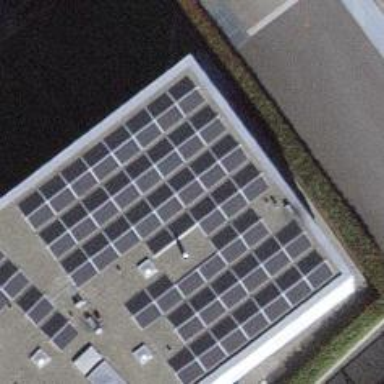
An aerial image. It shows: Solar power generator utilizing photovoltaic technology with solar photovoltaic panels.